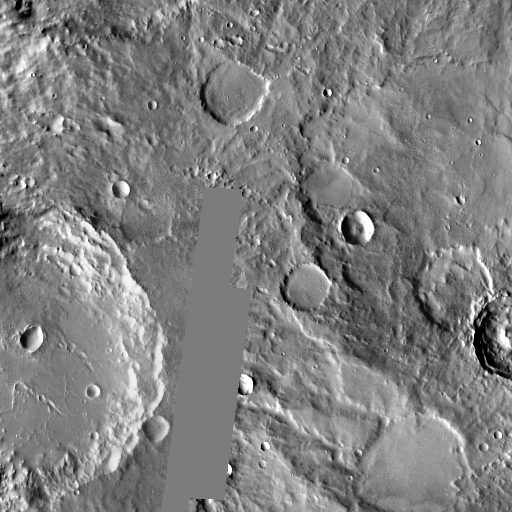
Crater classes present: Background, Other, Layered, Buried, Secondary